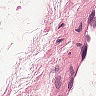
Metastatic tissue present: no